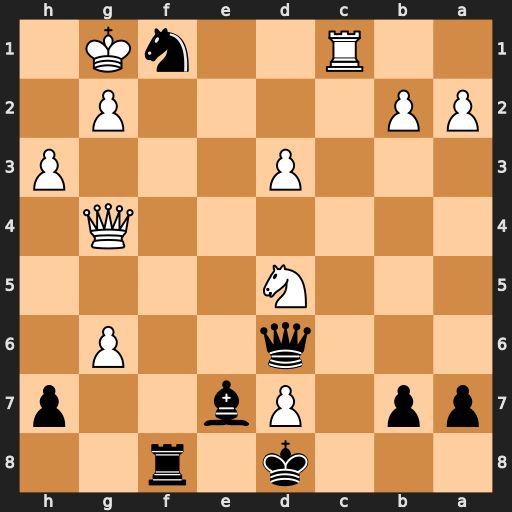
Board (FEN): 3k1r2/pp1Pb2p/3q2P1/3N4/6Q1/3P3P/PP4P1/2R2nK1
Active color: b
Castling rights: -
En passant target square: -
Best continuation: Qh2#